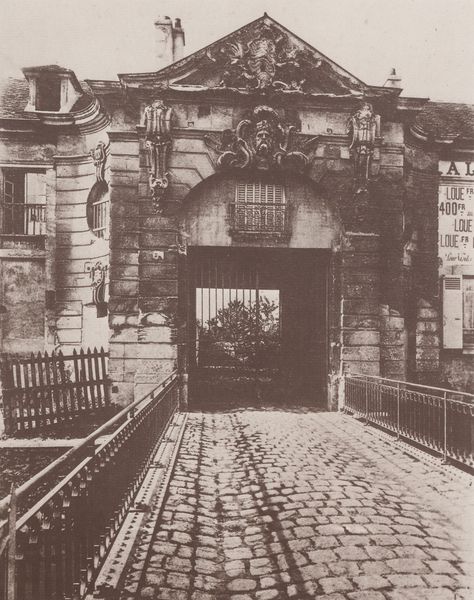
Titel: Historische Stätten, Alter Besitz der Orléans in Stains
Künstler: Jean Eugène Auguste Atget
Schlagwörter: kopf, mann, braun, straße, zaun, barock, gesicht, brücke, gitter, kamin, schornstein, pflaster, giebel, mauer, rundbogen, tor, befestigung, foto, fotografie, fugen, maske, rundfenster, mauerwerk, portal, stadttor, gesims, gaube, konsolen, tympanon, rustizierung, brückentor, torbau, schlusstein, duchfahrt, toranlage, runtica